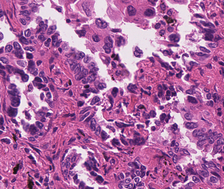
Tumor epithelial tissue: yes
Tumor-associated stroma tissue: yes
Normal tissue: no